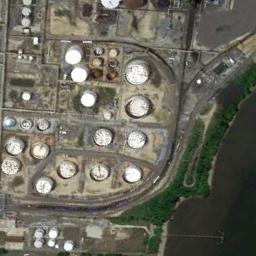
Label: storage_tank